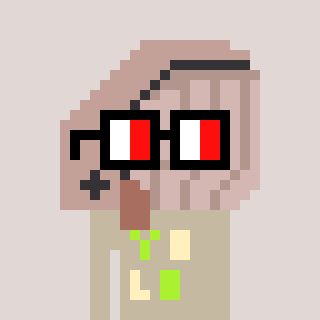
a pixel art character with square glasses with black frames and red eyes, a whale-shaped head and a bege-colored body on a warm background